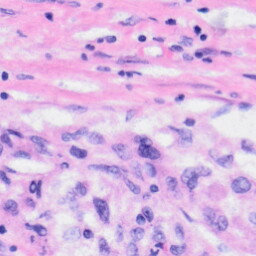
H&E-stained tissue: Liver